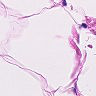
Metastatic tissue present: no